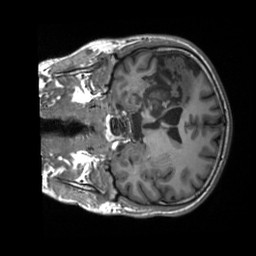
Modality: T1w
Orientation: coronal
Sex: male
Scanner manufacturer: siemens
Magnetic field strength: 3 T
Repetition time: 2.3 s
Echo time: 0.00226 s